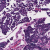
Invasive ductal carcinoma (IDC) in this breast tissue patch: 0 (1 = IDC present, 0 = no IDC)